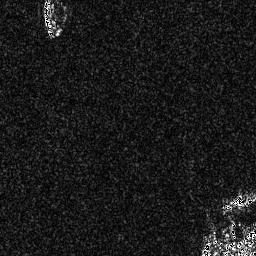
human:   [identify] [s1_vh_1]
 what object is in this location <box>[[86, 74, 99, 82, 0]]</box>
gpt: <ref>1 medium ship at the bottom right</ref>